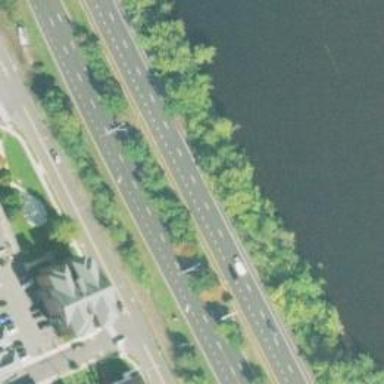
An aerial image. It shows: Expressway with asphalt surface classified as trunk highway.